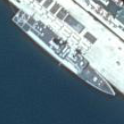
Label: destroyer